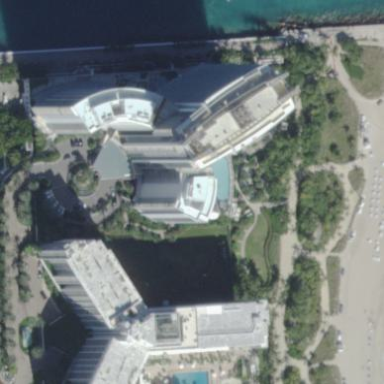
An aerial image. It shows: Hotel building.